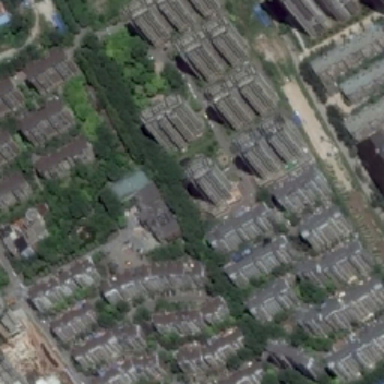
Houses surrounded by many dark green plants .